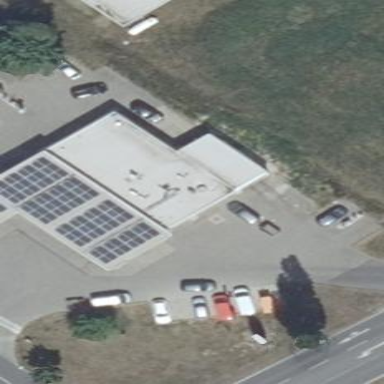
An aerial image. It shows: Commercial building that is convenience shop.